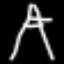
Label: The Eiffel Tower